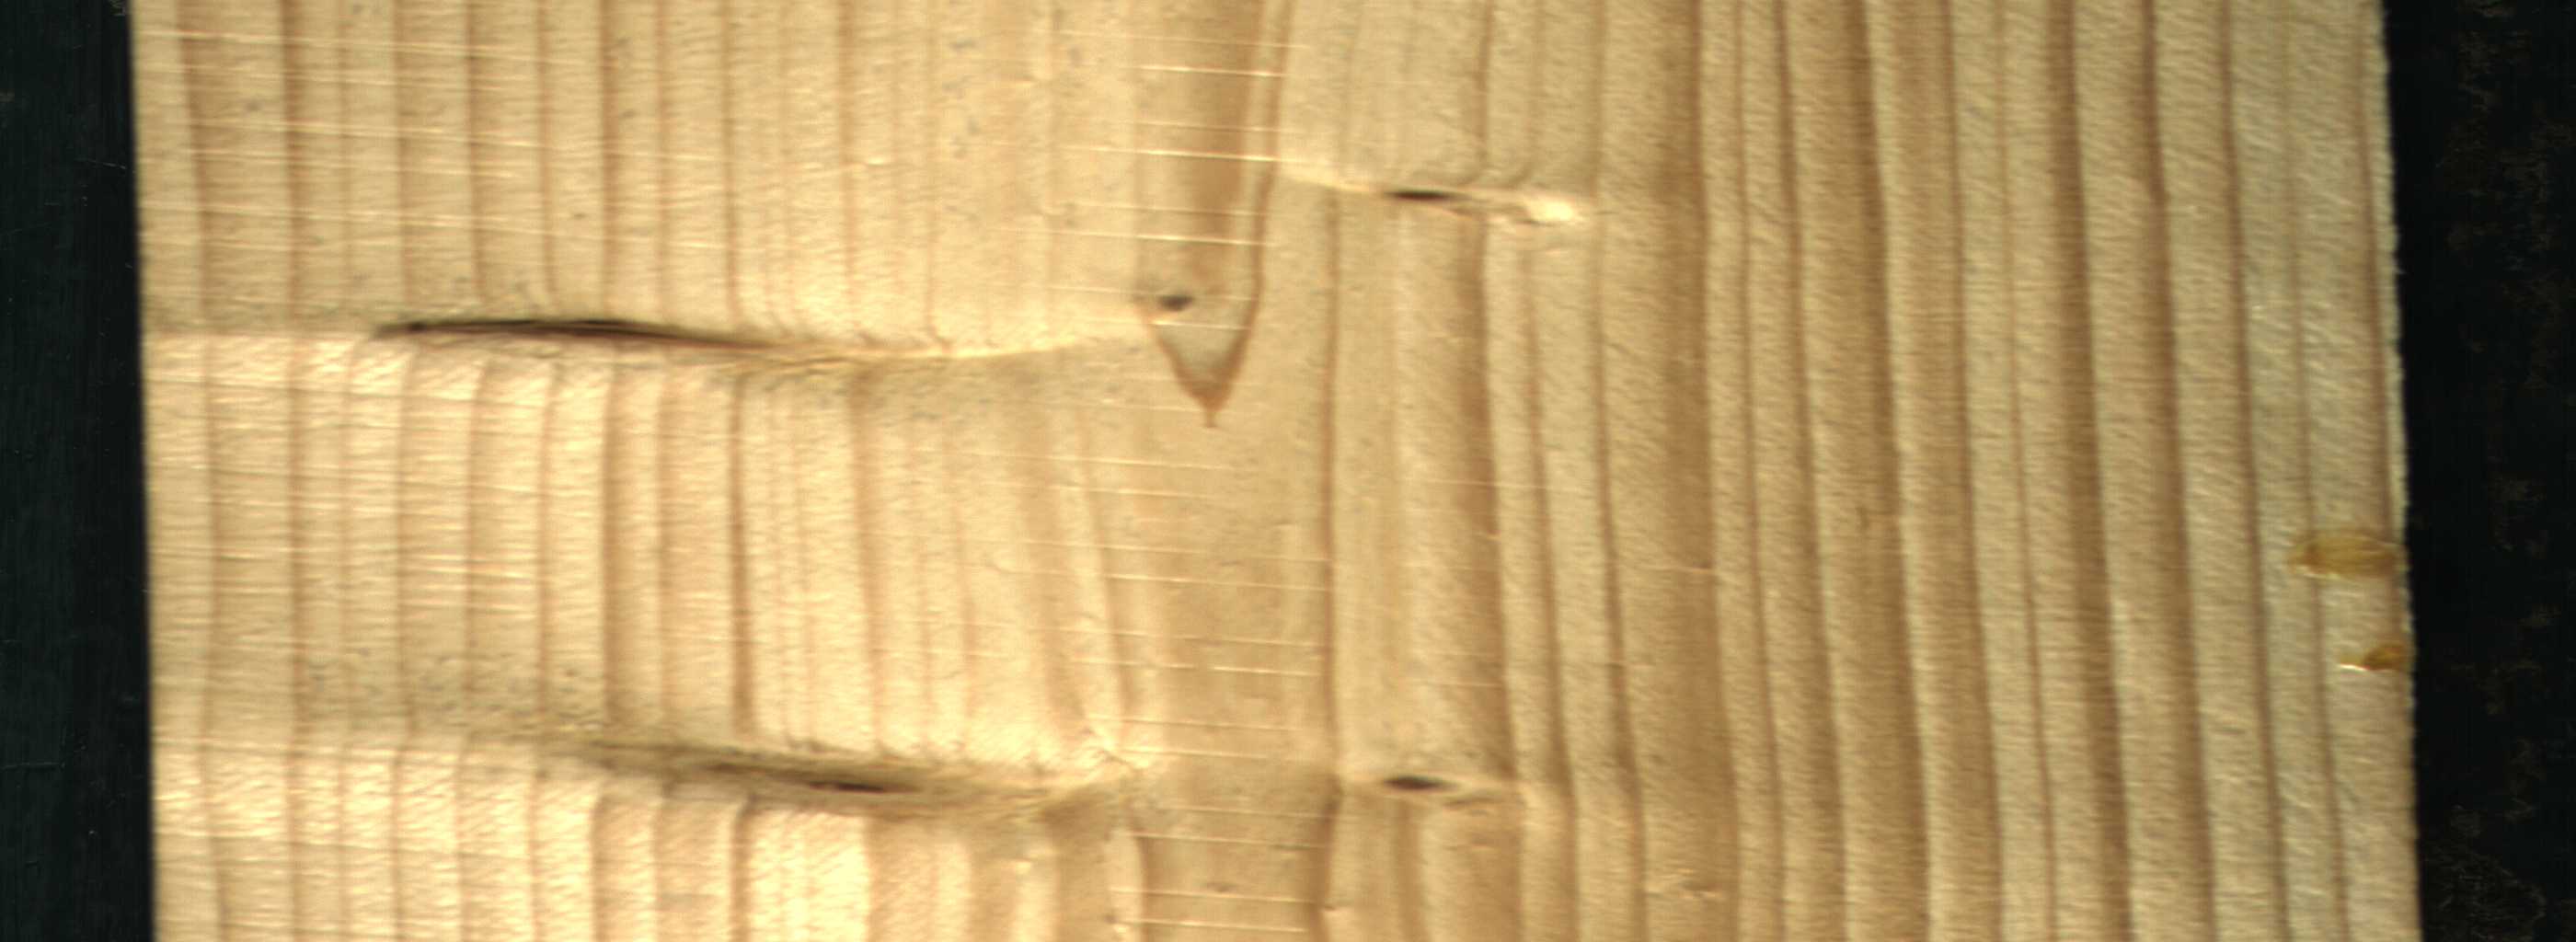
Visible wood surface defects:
resin
resin
Dead_Knot
Live_Knot
Live_Knot
Live_Knot
Live_Knot